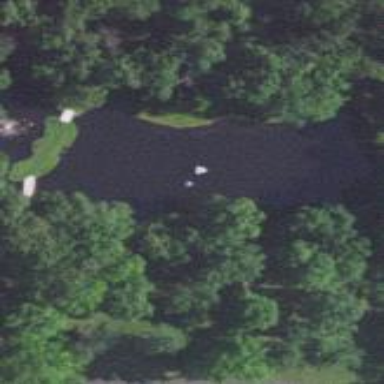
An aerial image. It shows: Pond with natural water.